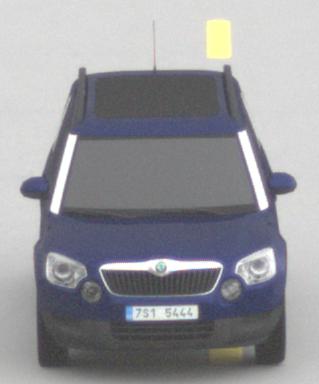
Make: Skoda
Model: Yeti 1.2 TSI
Detailed model: Yeti
Model produced from: 2009/11
Model produced until: 2011/10
Doors: 5
Color: blue
Road condition: dry road
Daytime: midday
Contrast: low contrast